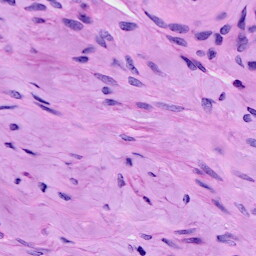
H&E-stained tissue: Cervix